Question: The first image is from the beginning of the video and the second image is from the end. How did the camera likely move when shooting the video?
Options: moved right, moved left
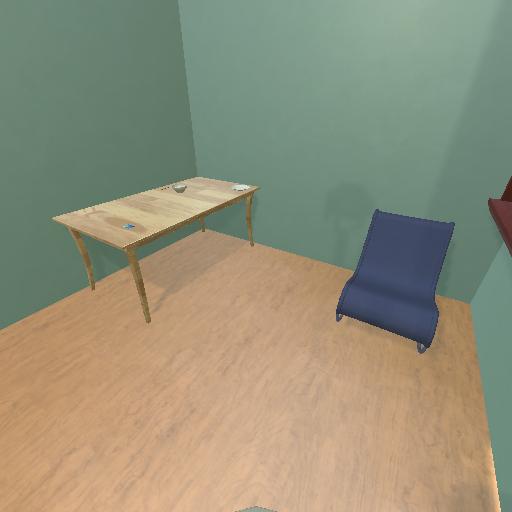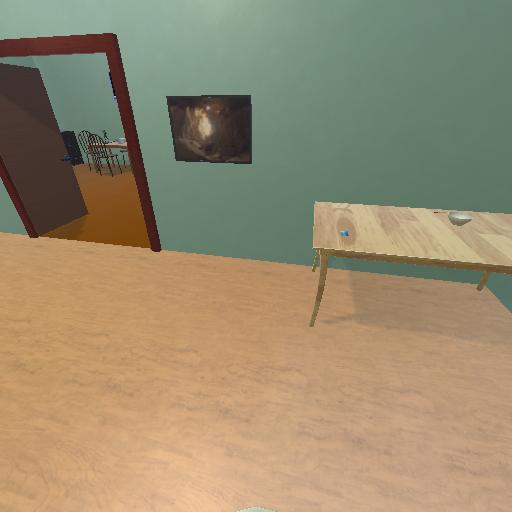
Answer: moved right